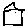
Label: house